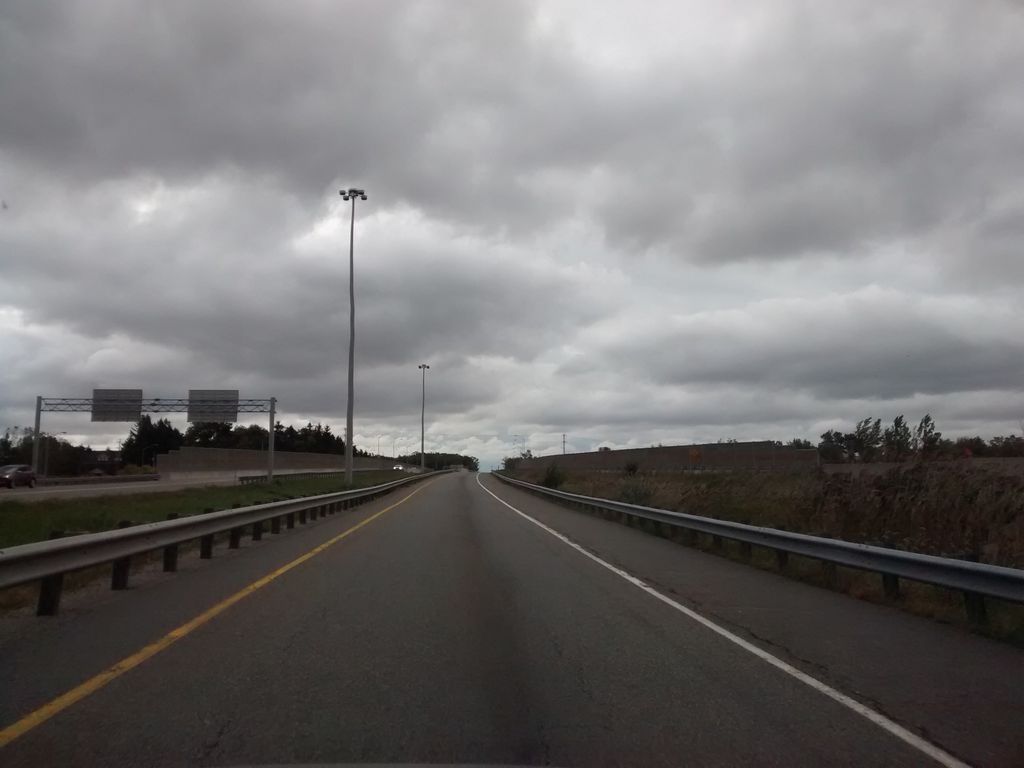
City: hamilton